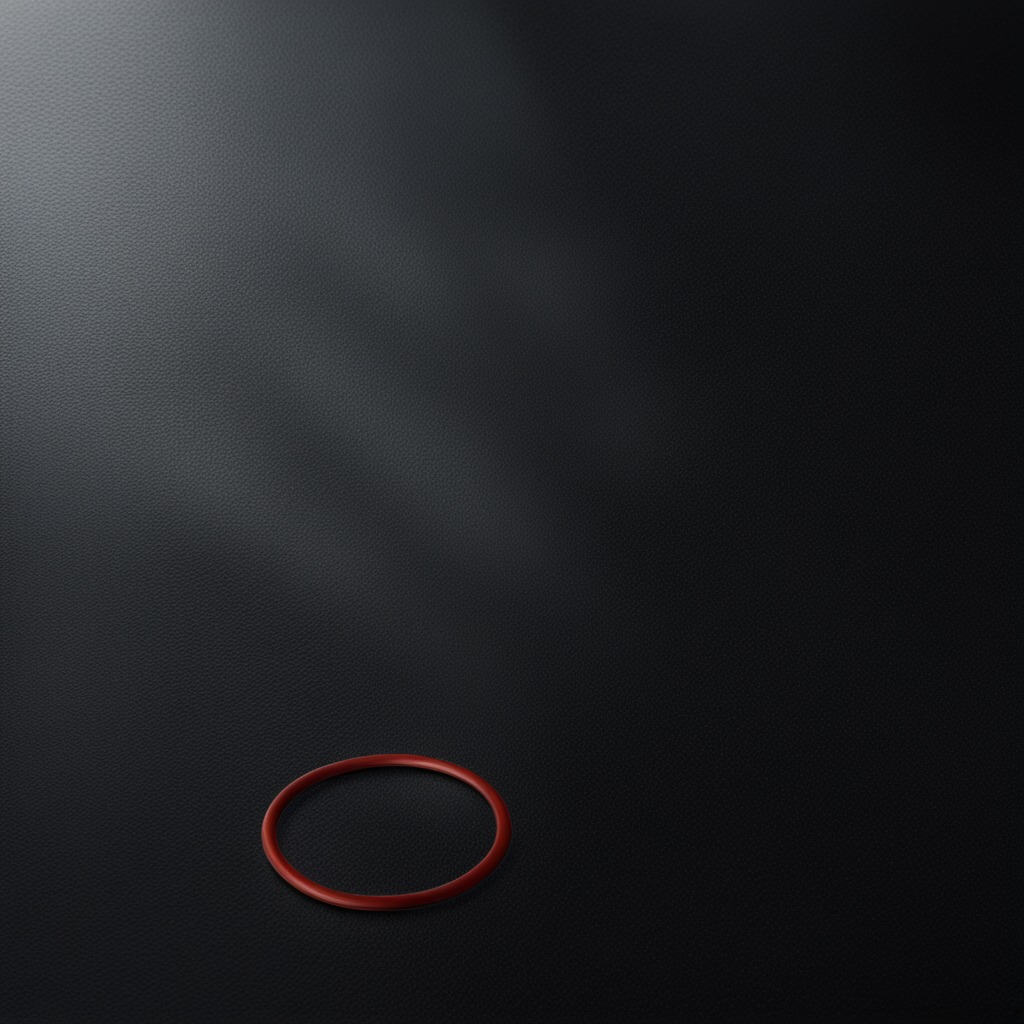
A rubber O-ring lying on the clean granite tabletop covered with a black rubber mat inside a workshop at night dim ambient light soft shadows worn but beneath the mat